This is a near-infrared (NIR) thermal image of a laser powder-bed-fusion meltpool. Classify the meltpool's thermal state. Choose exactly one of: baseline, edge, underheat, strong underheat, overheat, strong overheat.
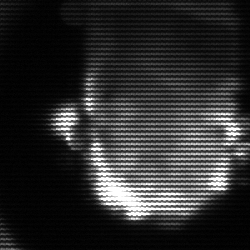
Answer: baseline